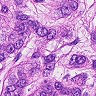
Metastatic tissue present: yes